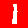
Digit: 1